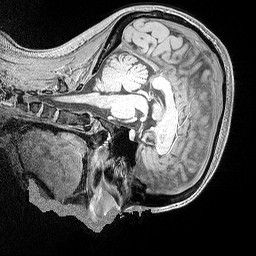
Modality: MP2RAGE
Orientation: sagittal
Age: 29
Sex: female
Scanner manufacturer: siemens
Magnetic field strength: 3 T
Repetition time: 5 s
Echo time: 0.00298 s